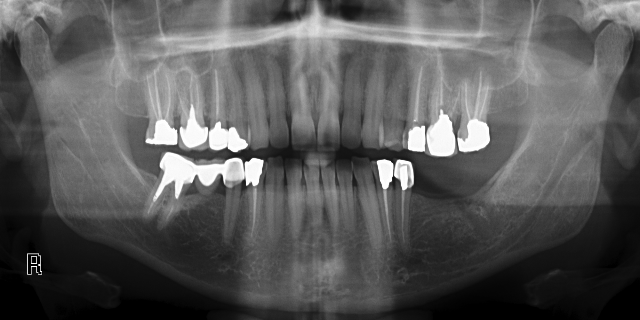
adult